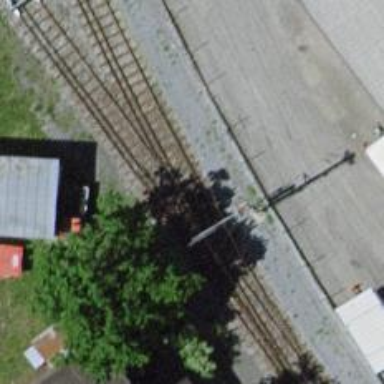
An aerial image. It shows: Single railway spur track.